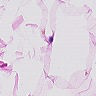
Metastatic tissue present: no